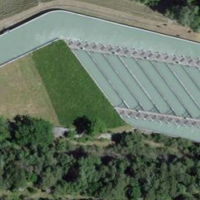
EUNIS habitat code: 44
Species observed at this site:
Piezodorus lituratus
Lysandra coridon
Melitaea athalia
Thymelicus acteon
Melanargia galathea
Pieris napi
Cupido minimus
Minois dryas
Erebia aethiops
Polyommatus icarus